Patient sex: F
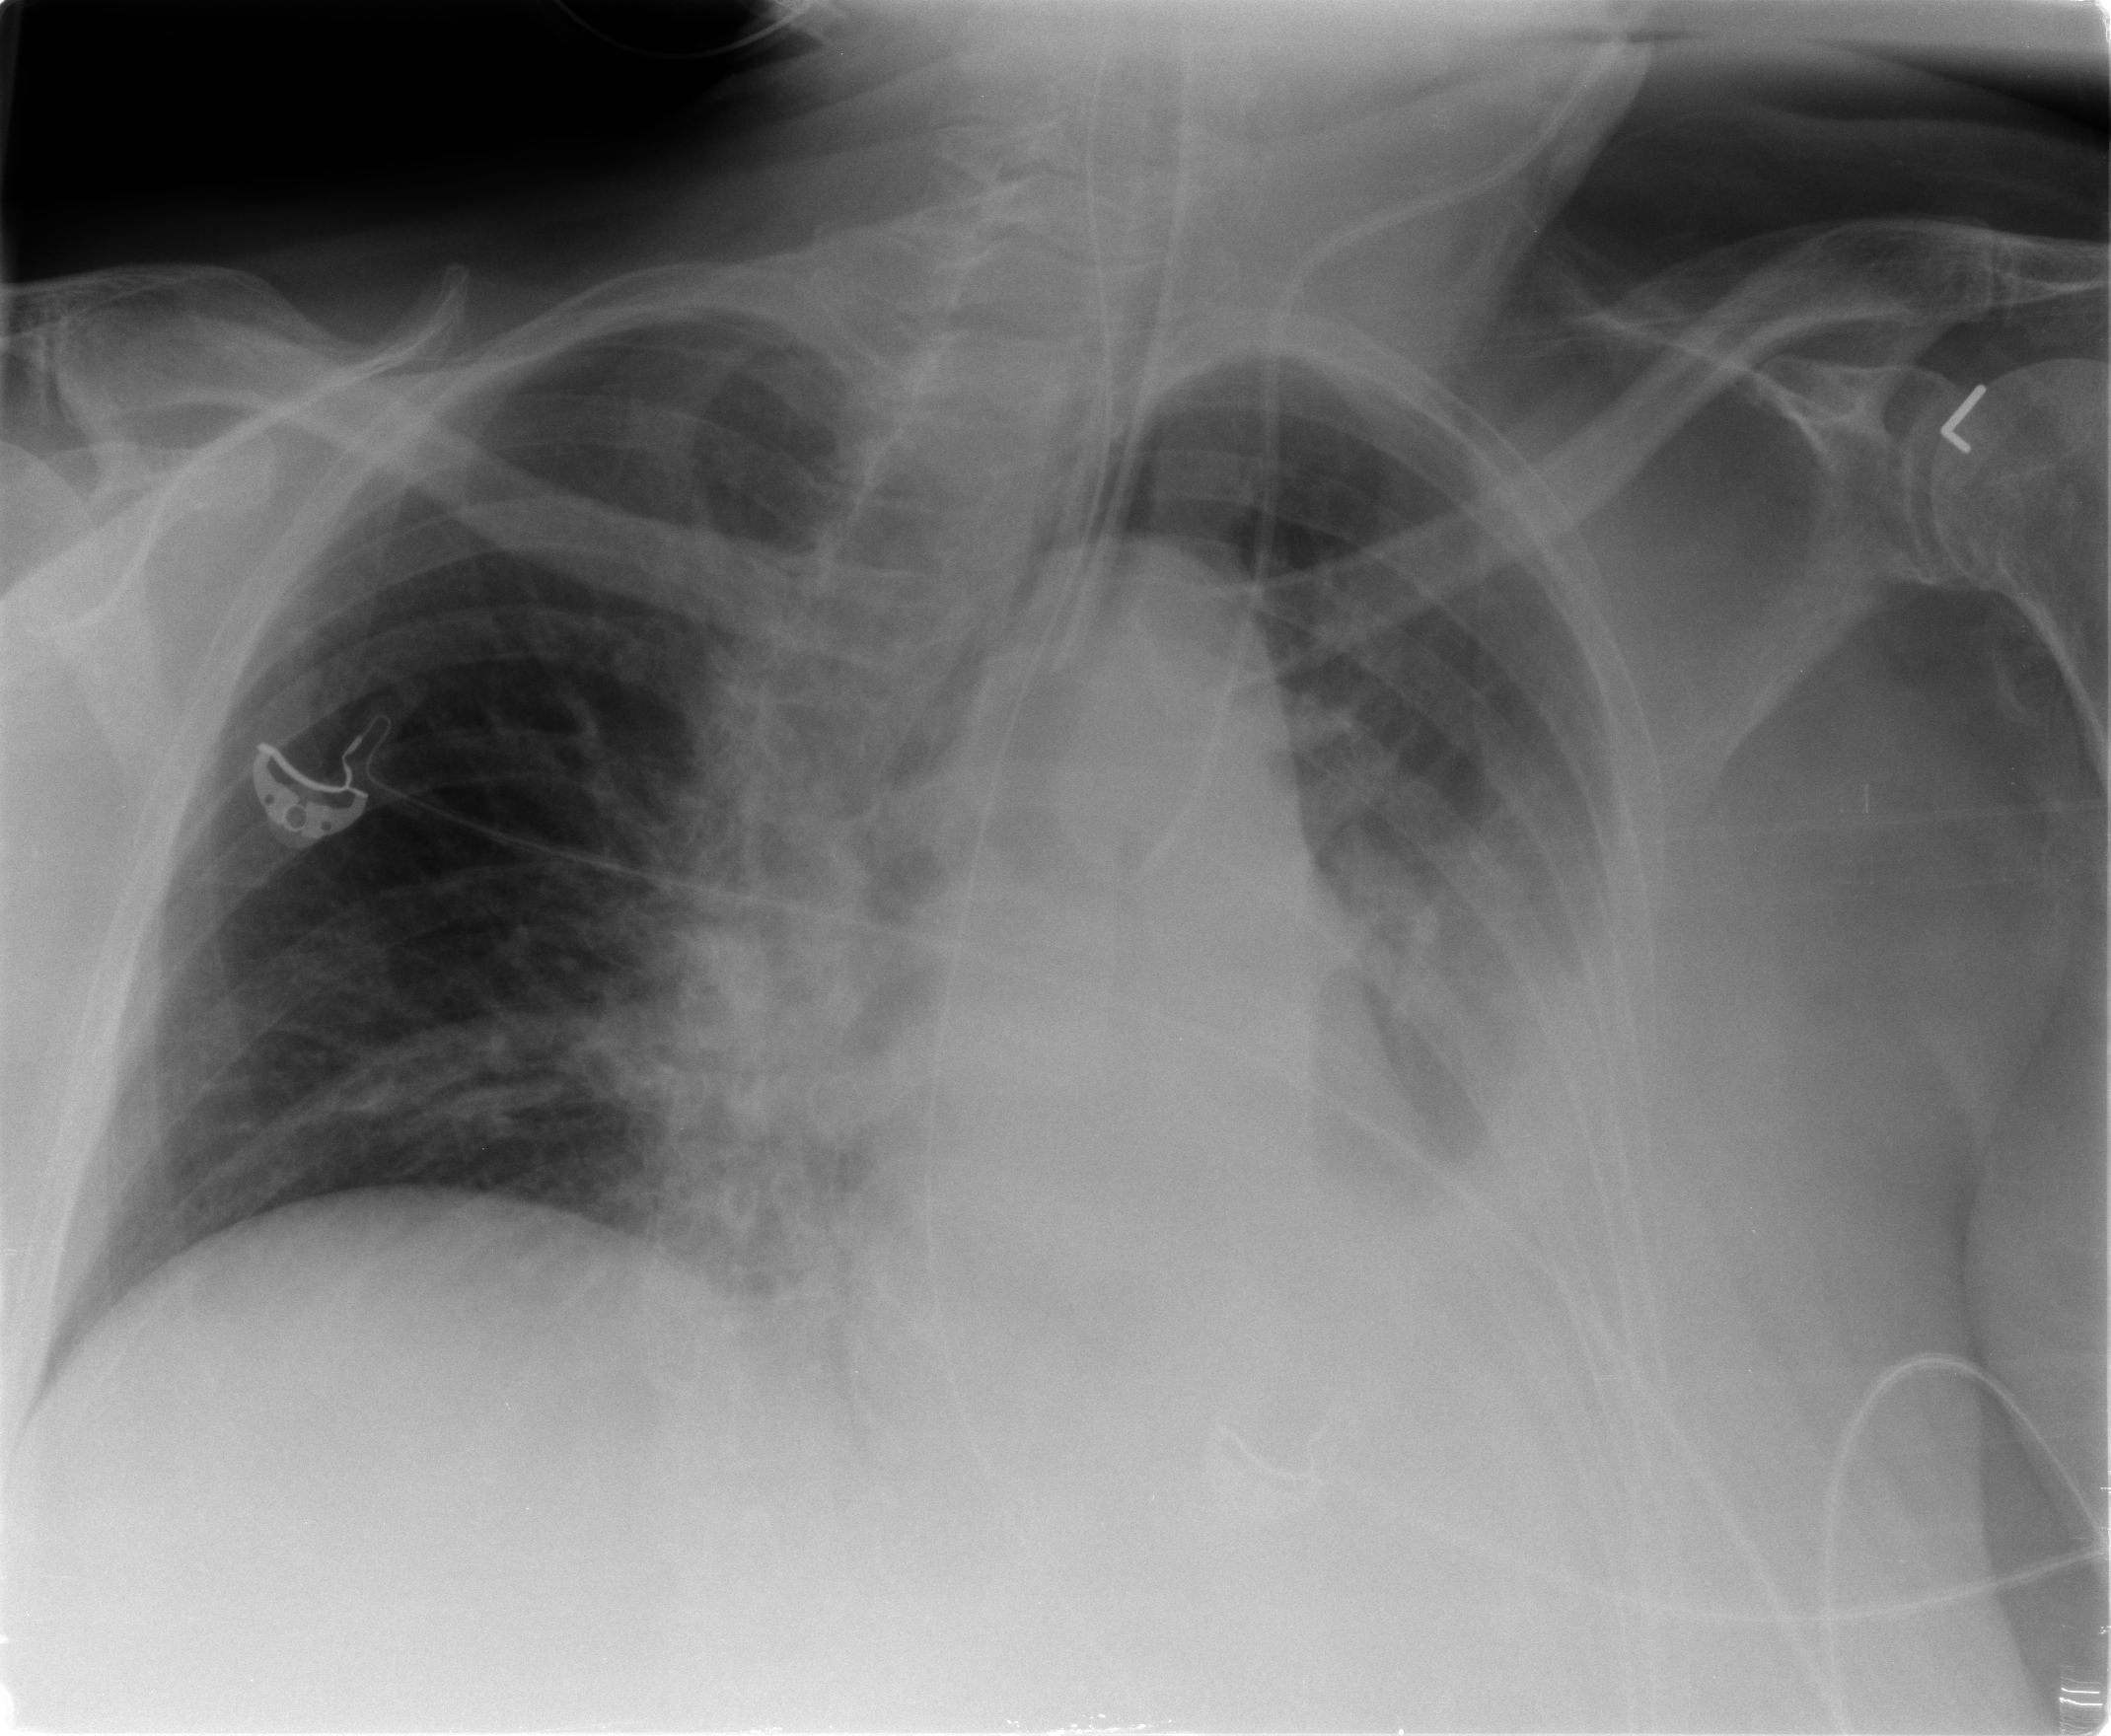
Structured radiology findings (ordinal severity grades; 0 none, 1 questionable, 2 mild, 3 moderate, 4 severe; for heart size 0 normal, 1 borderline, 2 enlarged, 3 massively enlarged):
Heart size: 0
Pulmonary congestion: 0
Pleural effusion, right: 0
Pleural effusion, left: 2
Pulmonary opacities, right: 0
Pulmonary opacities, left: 1
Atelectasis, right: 2
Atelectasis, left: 3